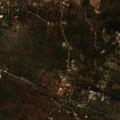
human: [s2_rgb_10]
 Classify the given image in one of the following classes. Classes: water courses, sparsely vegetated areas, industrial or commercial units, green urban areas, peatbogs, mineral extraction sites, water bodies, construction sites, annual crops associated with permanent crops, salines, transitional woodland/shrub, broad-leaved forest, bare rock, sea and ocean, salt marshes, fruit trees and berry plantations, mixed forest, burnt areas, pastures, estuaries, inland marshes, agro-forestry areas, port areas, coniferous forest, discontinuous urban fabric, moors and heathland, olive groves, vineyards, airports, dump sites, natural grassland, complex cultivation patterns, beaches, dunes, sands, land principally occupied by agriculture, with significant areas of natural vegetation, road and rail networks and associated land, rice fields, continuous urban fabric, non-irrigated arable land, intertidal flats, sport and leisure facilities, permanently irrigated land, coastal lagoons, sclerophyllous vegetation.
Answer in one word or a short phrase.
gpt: annual crops associated with permanent crops, land principally occupied by agriculture, with significant areas of natural vegetation, sclerophyllous vegetation